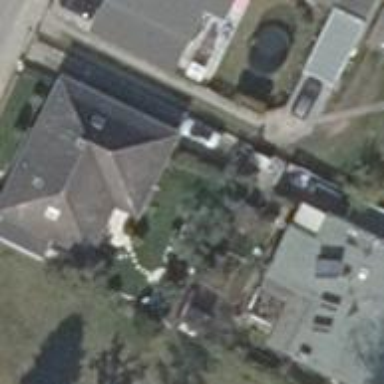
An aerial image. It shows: Simple and straightforward house.